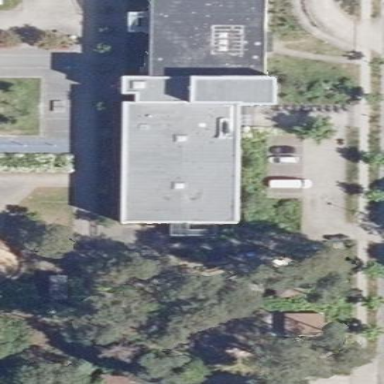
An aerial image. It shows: White dormitory building with flat roof.